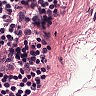
Metastatic tissue present: no